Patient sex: M
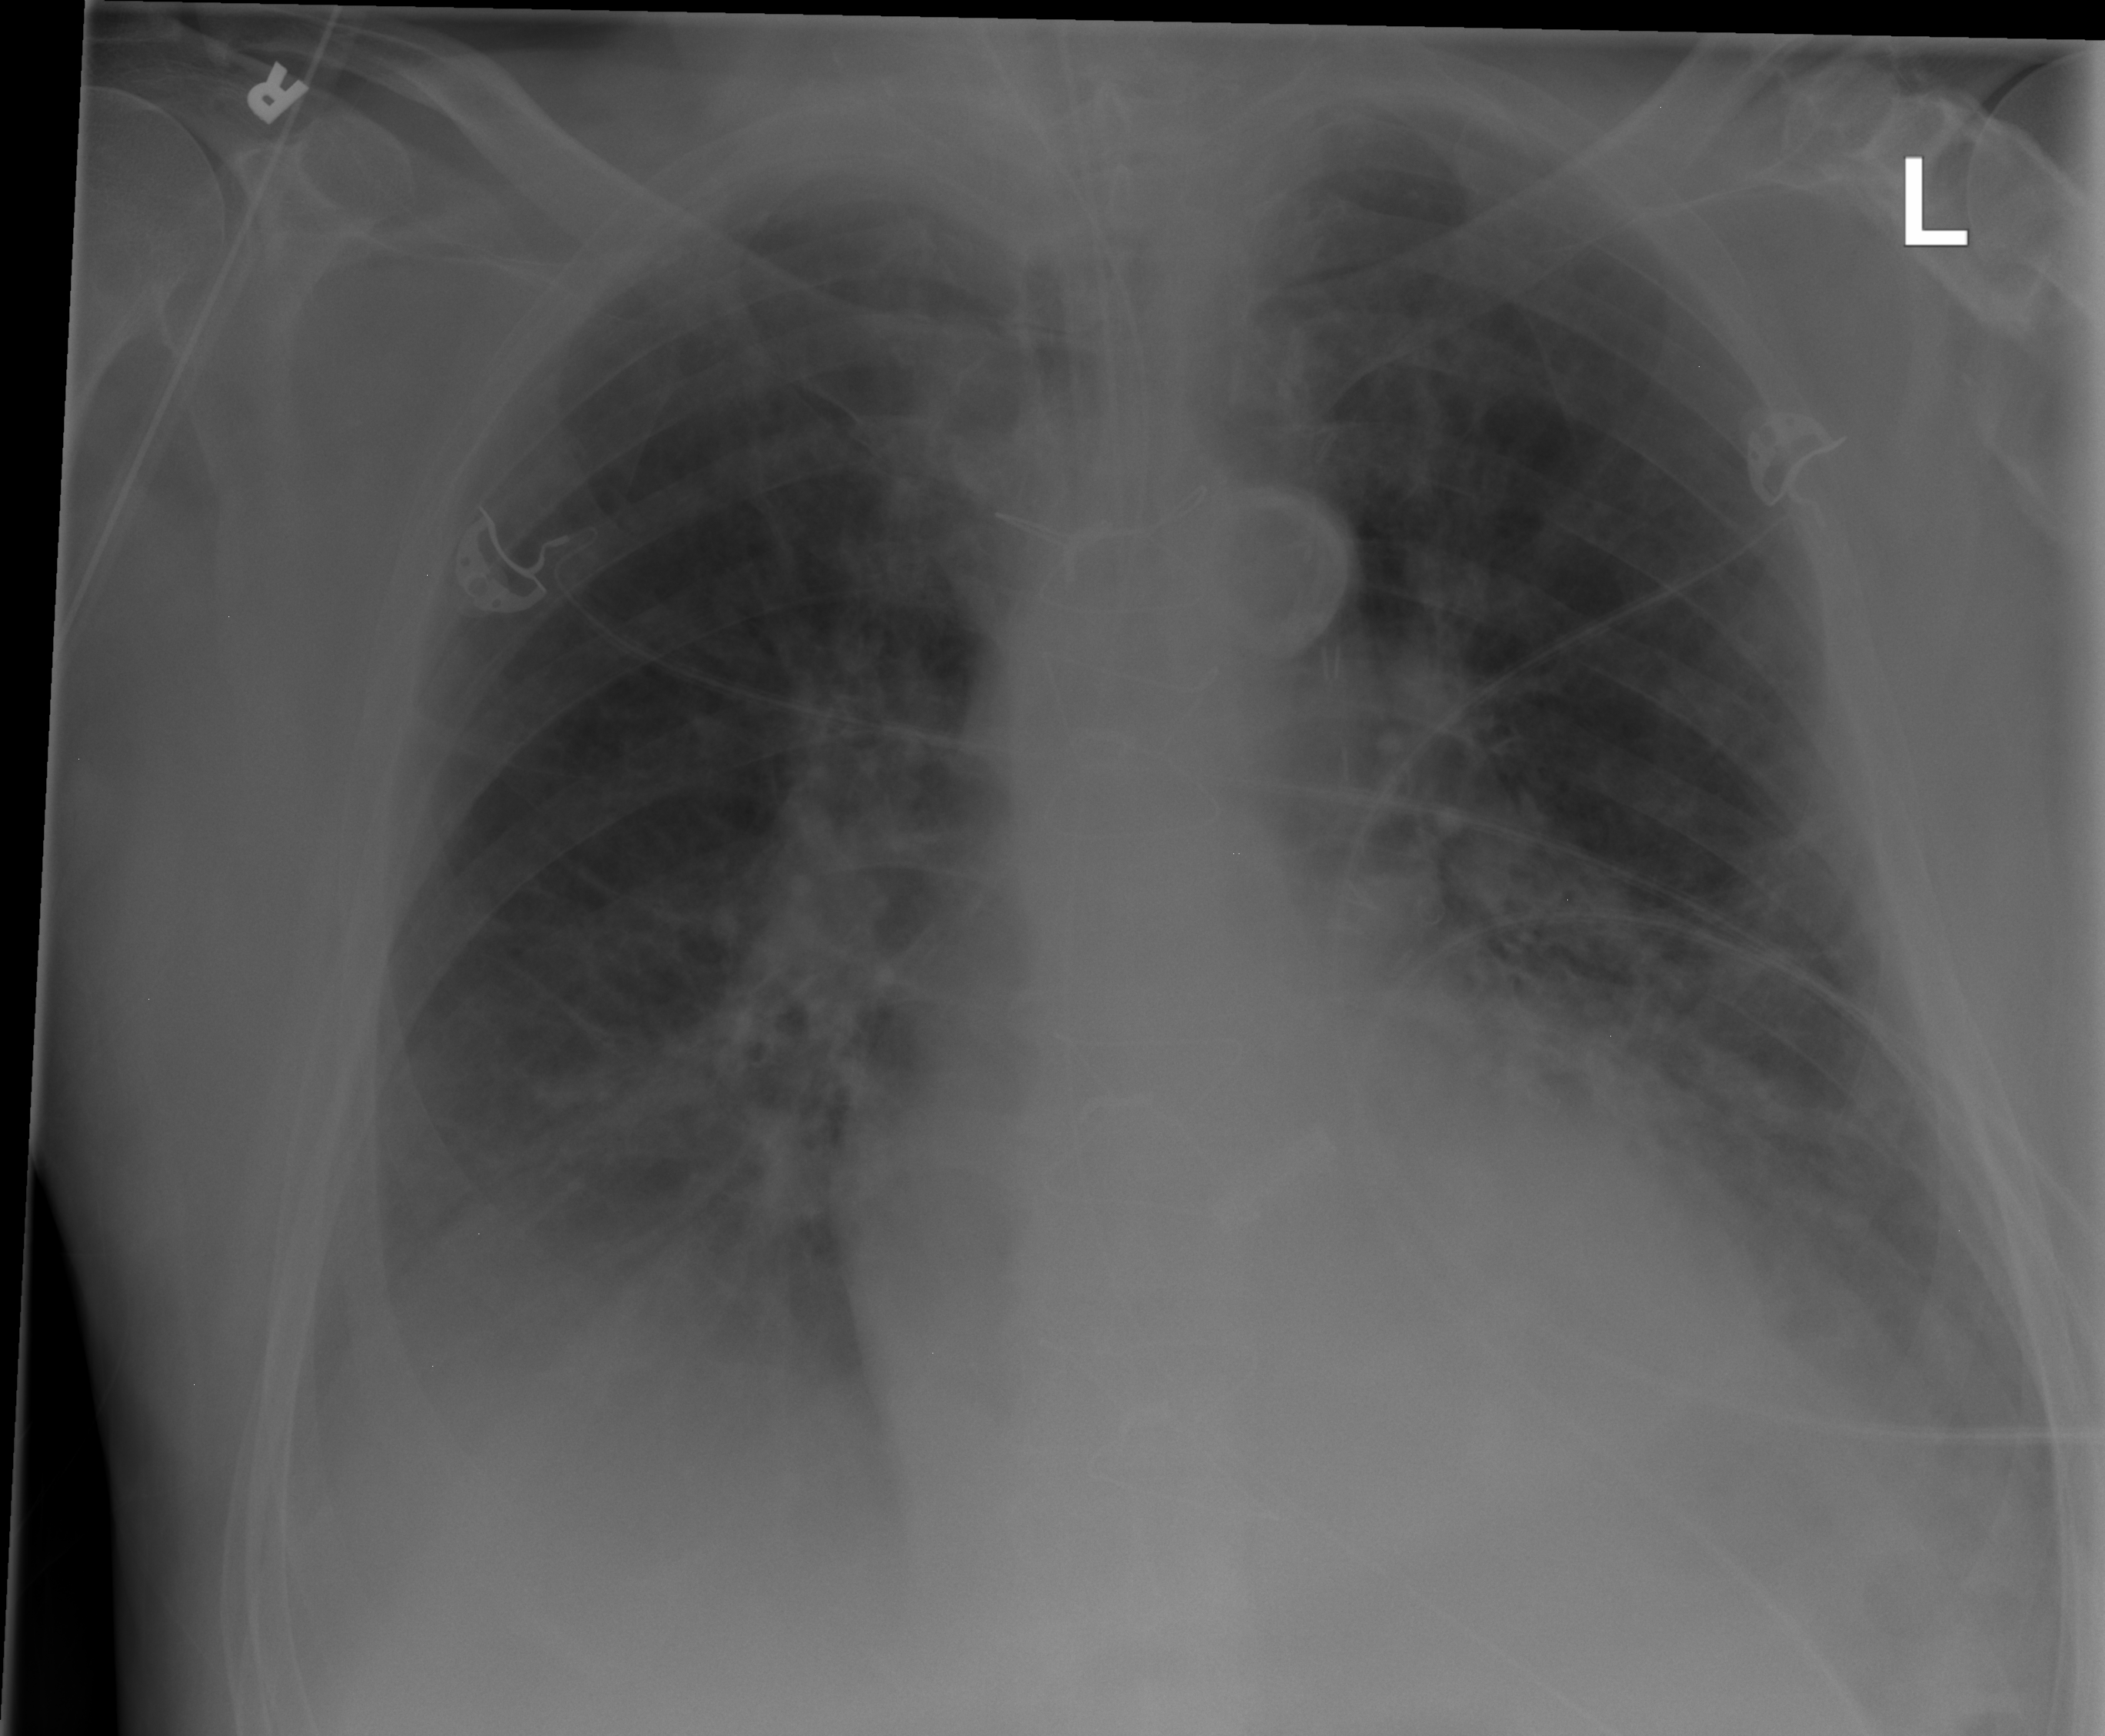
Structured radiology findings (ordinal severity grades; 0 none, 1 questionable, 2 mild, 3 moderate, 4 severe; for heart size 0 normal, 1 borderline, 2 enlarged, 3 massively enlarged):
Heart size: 1
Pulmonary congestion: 0
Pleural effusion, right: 2
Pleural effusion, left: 2
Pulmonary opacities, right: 2
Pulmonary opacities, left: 2
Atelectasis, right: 2
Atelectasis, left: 2